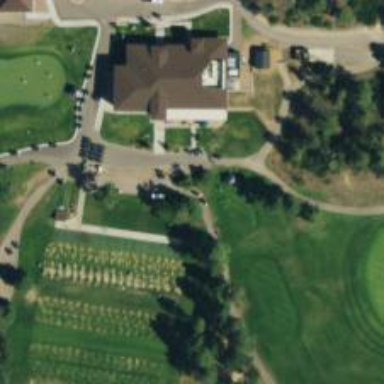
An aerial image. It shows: Footway that doubles as golf path.